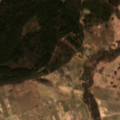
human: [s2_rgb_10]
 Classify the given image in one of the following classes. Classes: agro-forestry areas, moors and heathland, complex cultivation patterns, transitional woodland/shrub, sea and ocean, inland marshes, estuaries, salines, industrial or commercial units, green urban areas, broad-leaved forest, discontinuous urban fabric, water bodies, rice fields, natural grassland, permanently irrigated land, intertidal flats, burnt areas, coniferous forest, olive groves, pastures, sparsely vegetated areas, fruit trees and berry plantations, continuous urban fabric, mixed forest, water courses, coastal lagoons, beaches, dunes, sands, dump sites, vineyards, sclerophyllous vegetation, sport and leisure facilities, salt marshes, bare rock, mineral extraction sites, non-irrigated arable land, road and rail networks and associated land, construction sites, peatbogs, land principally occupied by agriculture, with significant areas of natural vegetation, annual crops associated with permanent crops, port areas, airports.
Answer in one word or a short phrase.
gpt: non-irrigated arable land, coniferous forest, mixed forest, transitional woodland/shrub